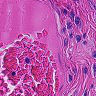
Metastatic tissue present: no